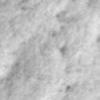
Label: no_change